Question: I'm facing with a complex design problem. Due to a hard designed graphic I can't use Apple navigation pattern as 'UINavigationController' or other ones.
This is the app diagram

protocols direction
parent-child pattern direction
I created this flow because I want to maintain the code inside the single 'ViewController' clear and isolated: I thought about them as that they can be used somewhere in other apps.
The 'RootViewController' is the 'MainVCs' position manager. It decides which is the current view-controller that it must be showed and it configures it based on its status (modified by delegate methods).
The single 'MainVC' doesn't know that 'RootVC' exists and it call Root using protocols. The single 'ChildViewController' doesn't know that its 'MainVC' exists and it call the Main using protocols and so on.
Code is clear and much easy to understand, my purpose, but when I have to apply a modify to the skeleton ('RootVC') from the 'ChildViewControllerN', child of the umpteenth 'ChildViewController', child of the umpteenth 'MainViewController', I have to propagate the protocol until the 'RootViewController'.
: is this pattern correct? What do you think about it?
: is there a where I haven't to use delegate pattern but something like 'KVO'?
I read a university lecture about the 'composite pattern' that it says:
>
Depends on application, but having these references supports the Chain of Responsibility pattern
So, according to the Chain, I can maintain a reference of the parent but I have to declare a custom interface for this kind of reference. However, doing this I will decrease the number of protocols, but the
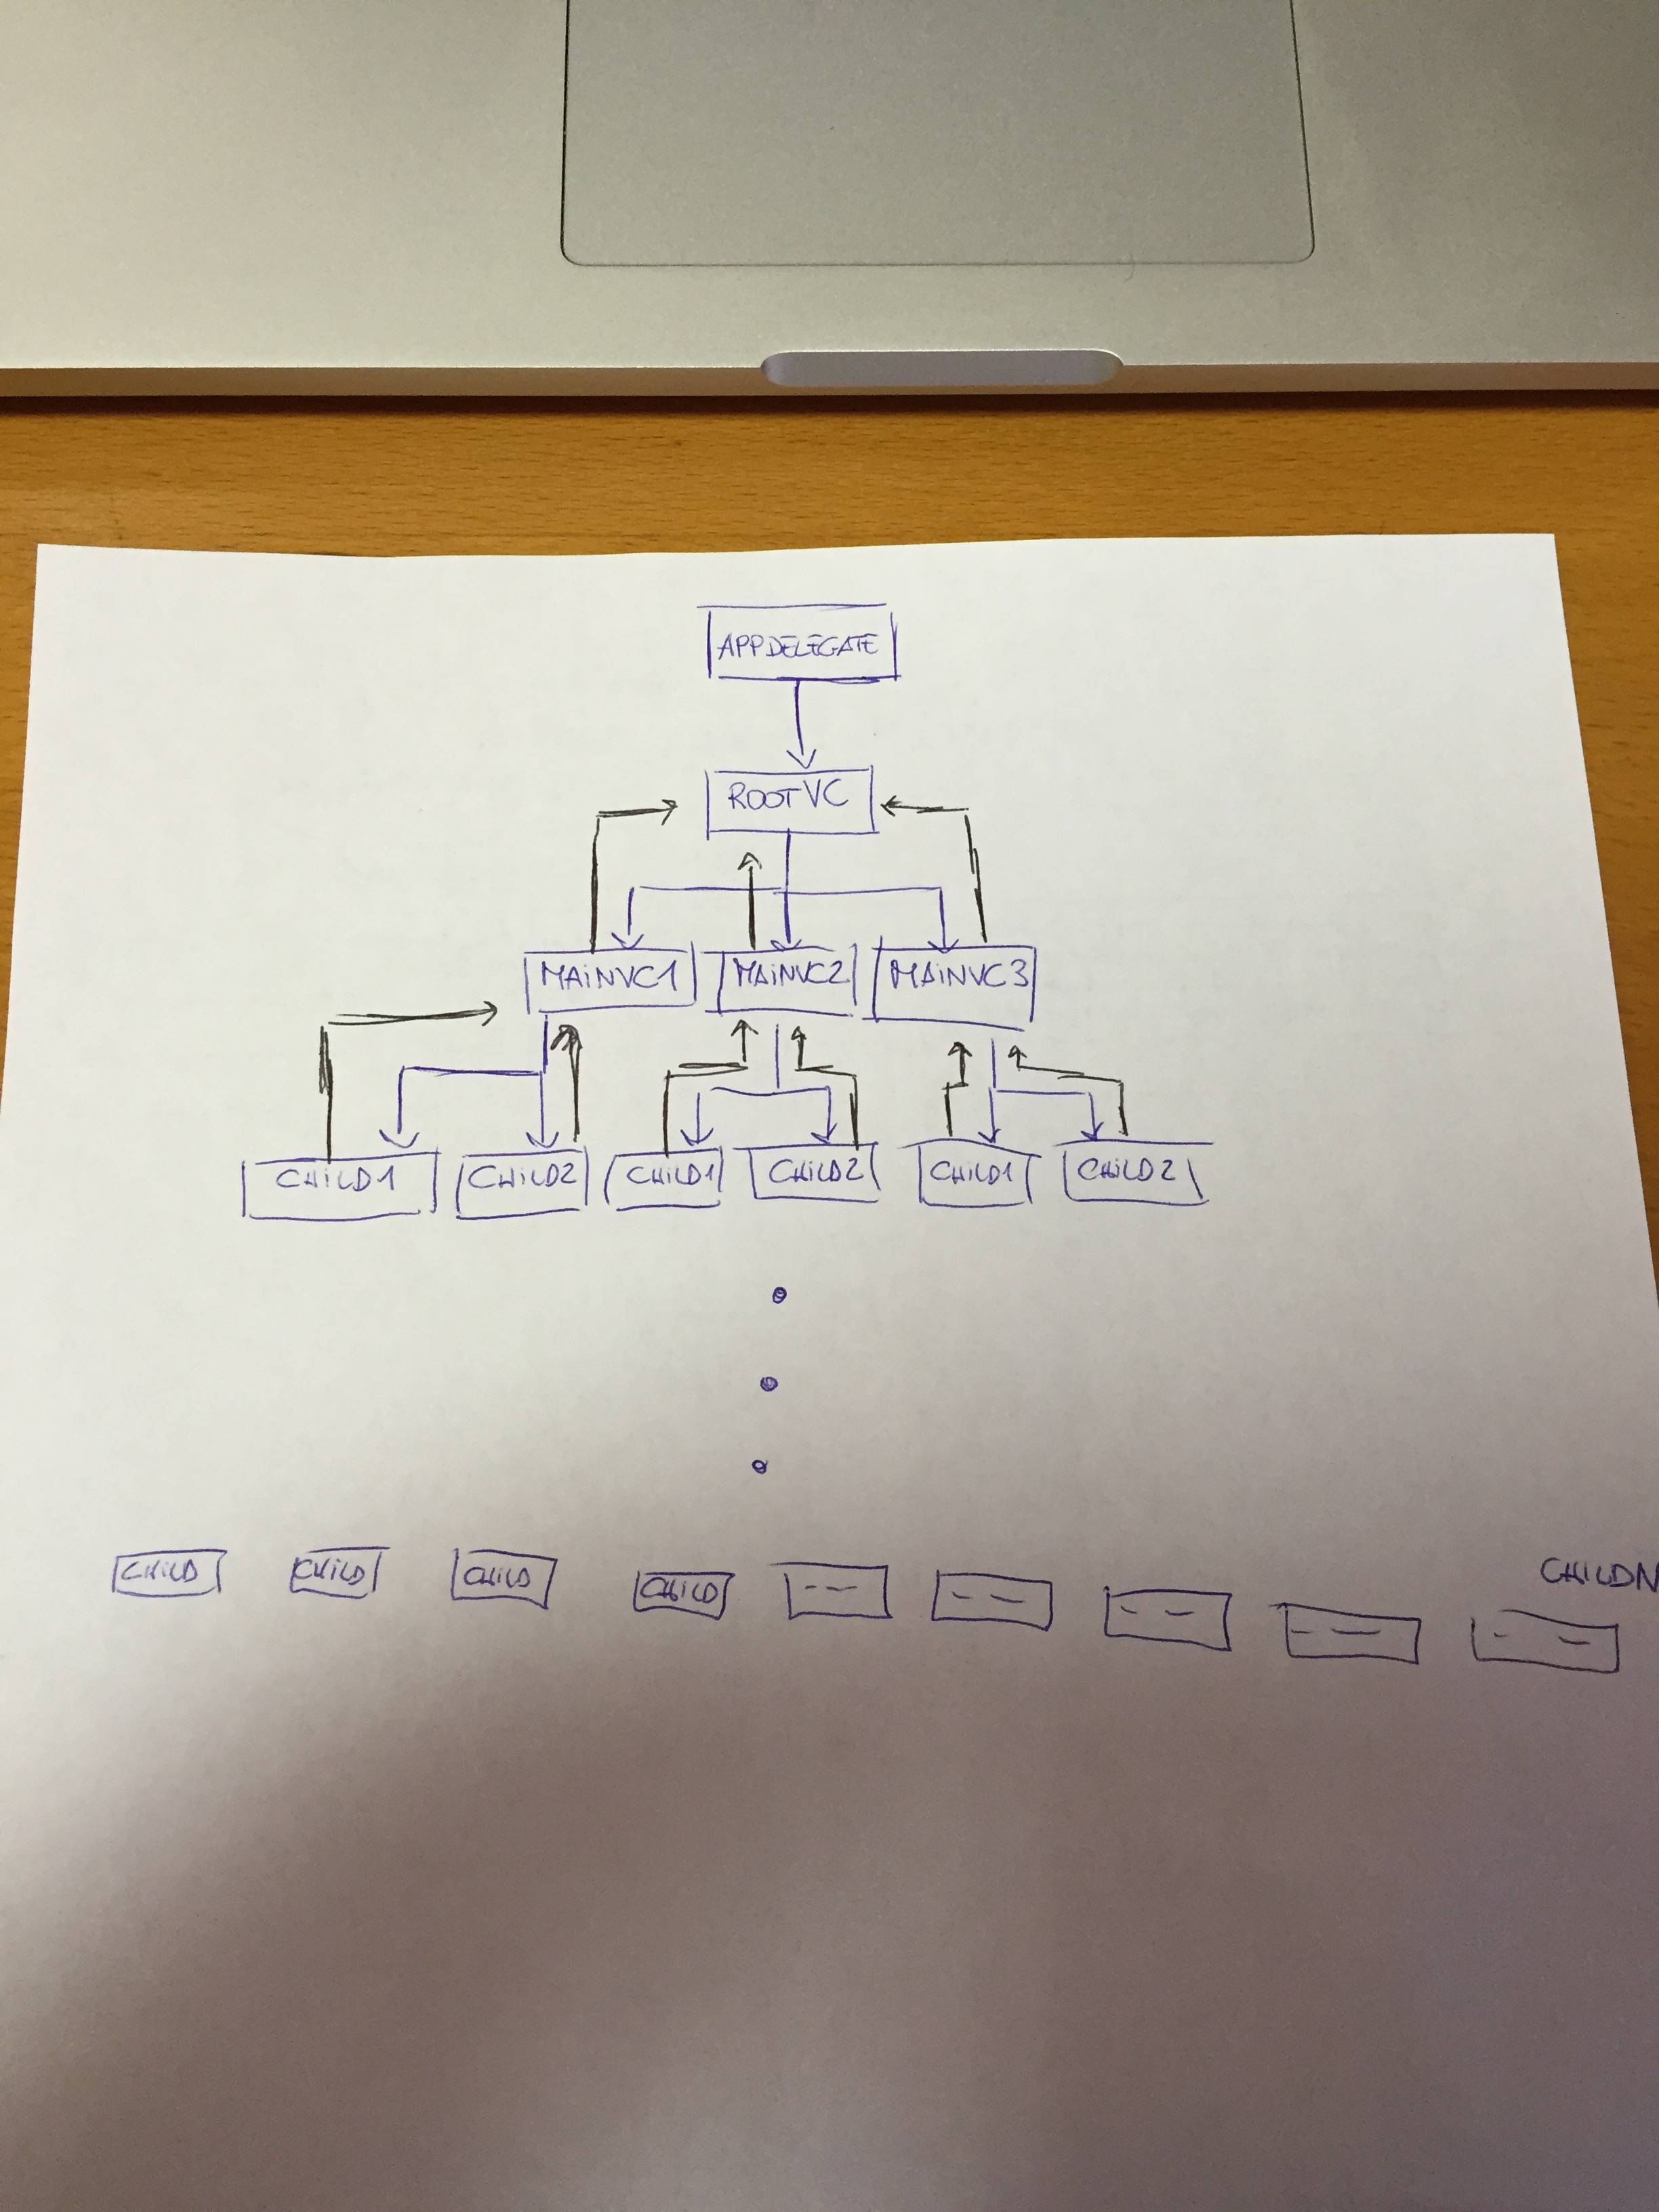
Answer: Opinion:
When I go beyond a single level of parent/child relationships, I tend to stop using delegates and move to 'NSNotification'. Frequently, I go to 'NSNotification' to reduce dependencies. I prefer that to KVO because it is explicit, whereas KVO is harder to debug as the project progresses.
(Example: what looks like a simple variable assignment on a background thread results in a hard-to-diagnose crash if a listener is deallocated on the main thread between the moment of assignment and the KVO delivery.)